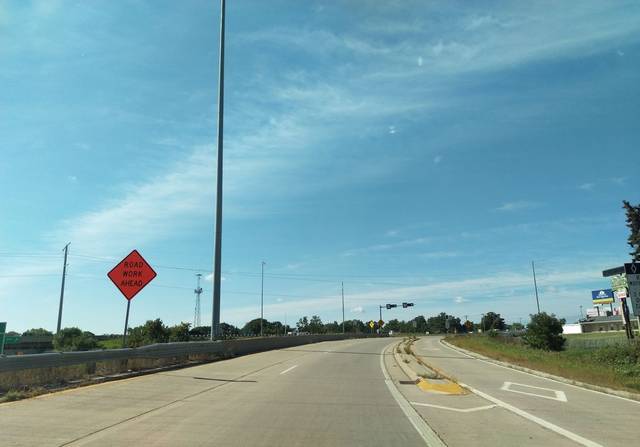
Region: United States
Coordinates: 43.037, -89.394